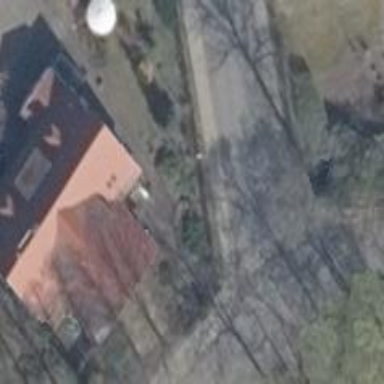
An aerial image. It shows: White building with gabled roof. The roof is colored red.